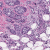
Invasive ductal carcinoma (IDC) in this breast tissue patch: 1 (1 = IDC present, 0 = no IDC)